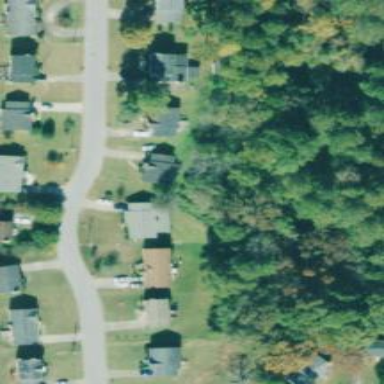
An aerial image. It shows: Neighborhood.